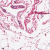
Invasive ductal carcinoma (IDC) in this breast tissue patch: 0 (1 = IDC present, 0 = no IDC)